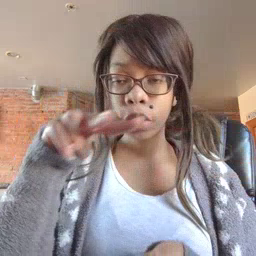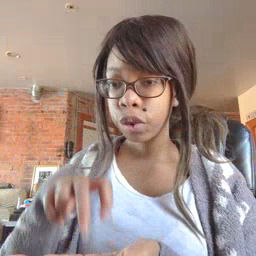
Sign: jump